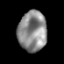
Tissue: prostate
Cell type: T cells
Senescence score: 0.2589
Nuclear area (px): 1134
Mean DAPI intensity: 138.69